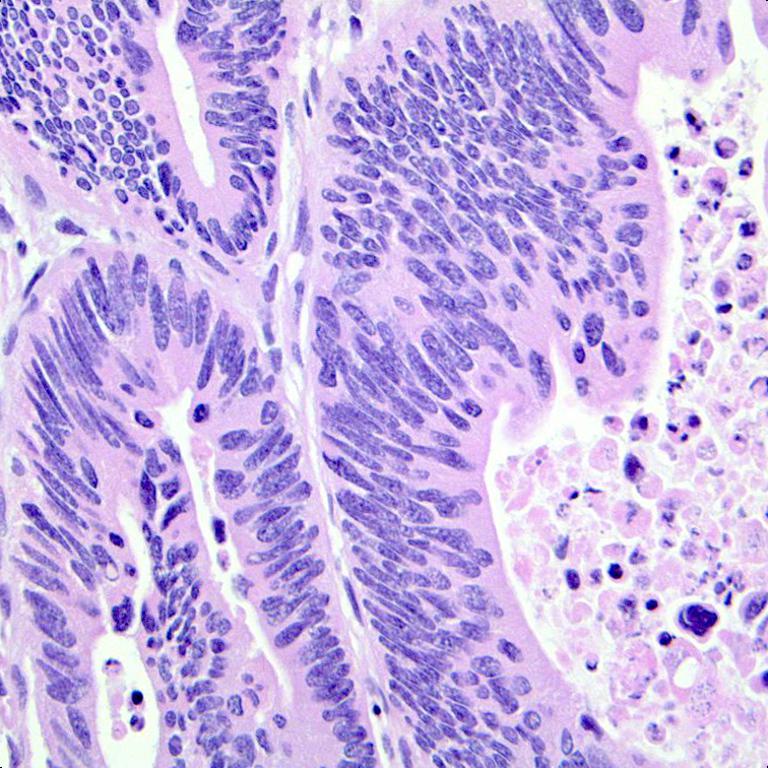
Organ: colon
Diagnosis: adenocarcinomas